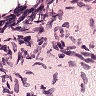
Metastatic tissue present: no